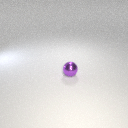
small purple metal sphere